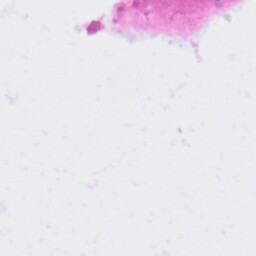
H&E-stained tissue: Colon